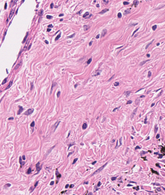
Tumor epithelial tissue: no
Tumor-associated stroma tissue: yes
Normal tissue: no